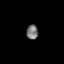
Tissue: skin
Cell type: Epithelial cells
Senescence score: 0.2388
Nuclear area (px): 165
Mean DAPI intensity: 118.267